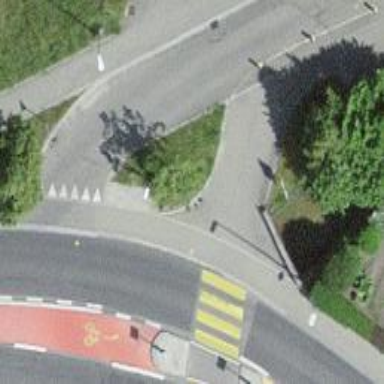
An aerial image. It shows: Bus stop with platform for public transport.